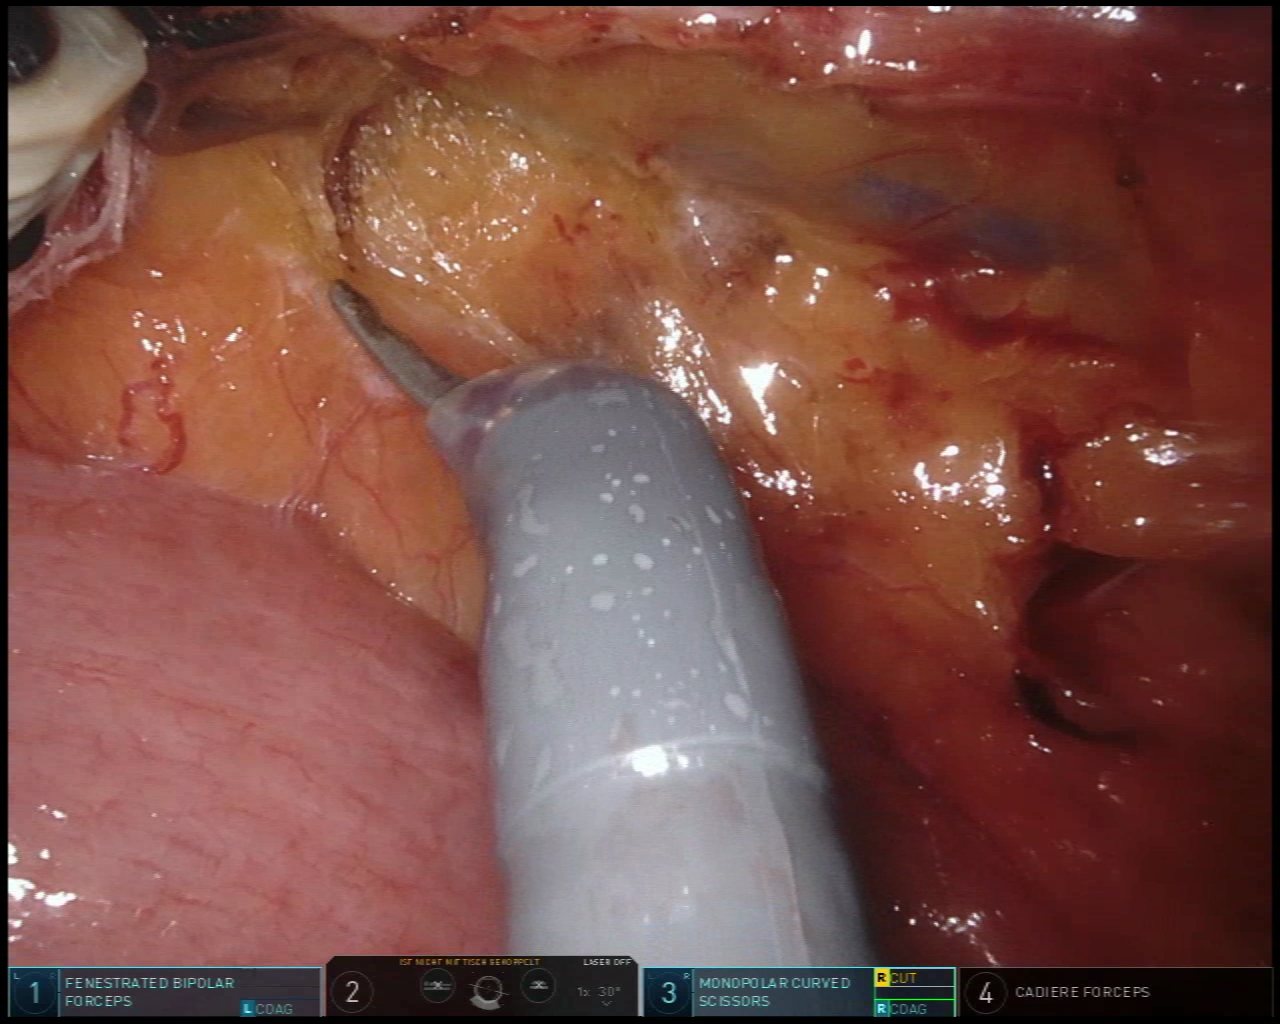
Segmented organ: small_intestine
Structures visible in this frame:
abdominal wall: no
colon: no
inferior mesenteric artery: no
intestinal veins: yes
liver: no
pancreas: no
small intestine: yes
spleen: no
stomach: no
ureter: no
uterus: no
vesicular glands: no